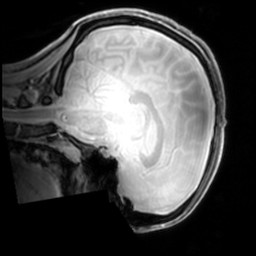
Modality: PDw
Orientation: sagittal
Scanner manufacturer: philips
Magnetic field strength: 7 T
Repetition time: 0.008 s
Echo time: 0.001974 s